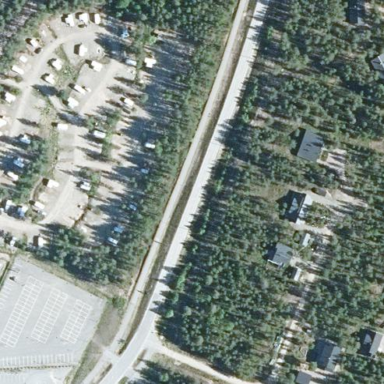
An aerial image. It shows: Caravan site with facilities for waste disposal. The site allows caravans and has sanitary dump station.